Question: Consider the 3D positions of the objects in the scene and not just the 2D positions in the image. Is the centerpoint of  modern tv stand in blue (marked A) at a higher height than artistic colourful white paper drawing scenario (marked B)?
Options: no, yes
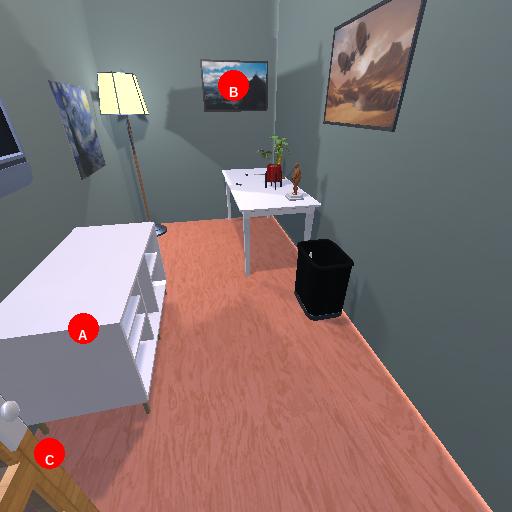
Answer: no